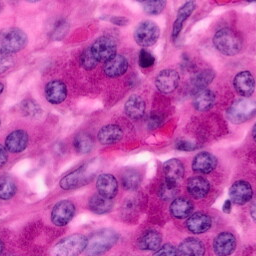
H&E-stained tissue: Pancreatic